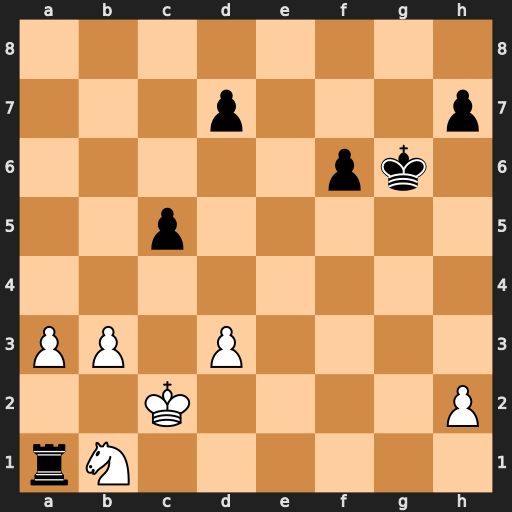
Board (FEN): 8/3p3p/5pk1/2p5/8/PP1P4/2K4P/rN6
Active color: w
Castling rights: -
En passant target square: -
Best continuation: Kb2 Rxb1+ Kxb1